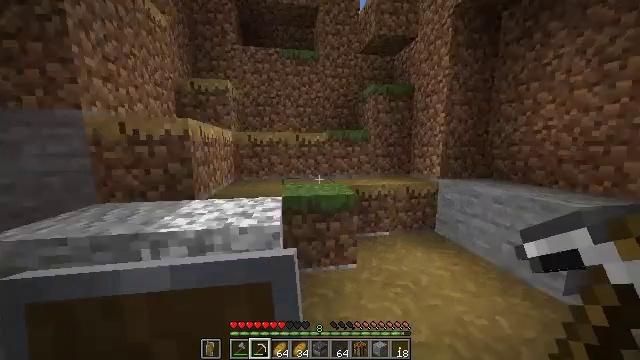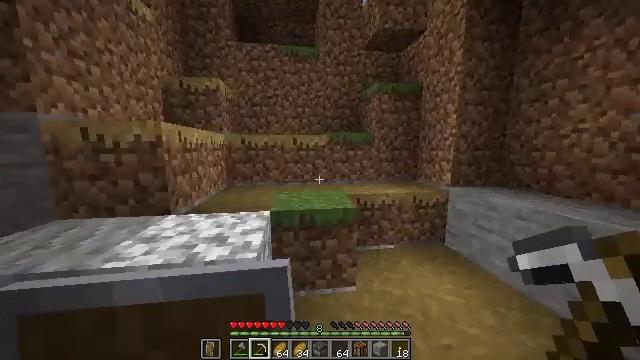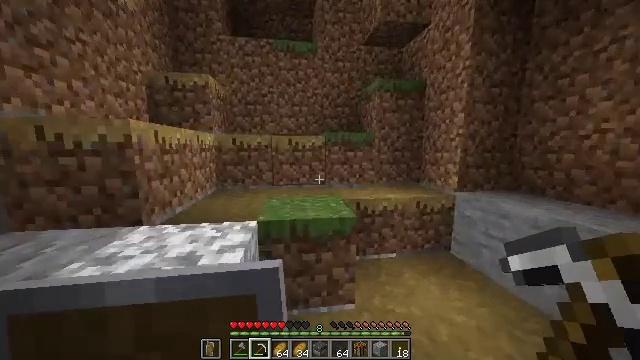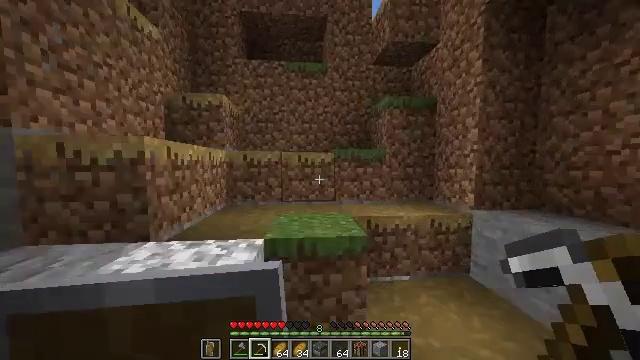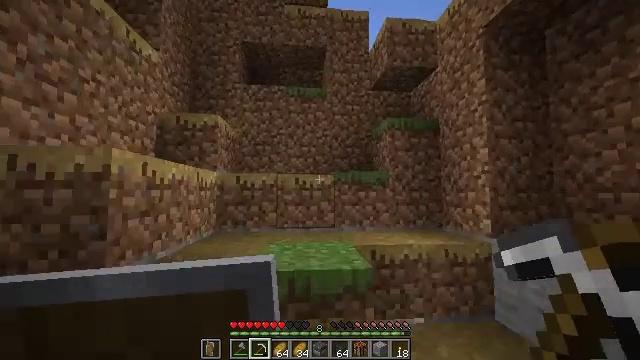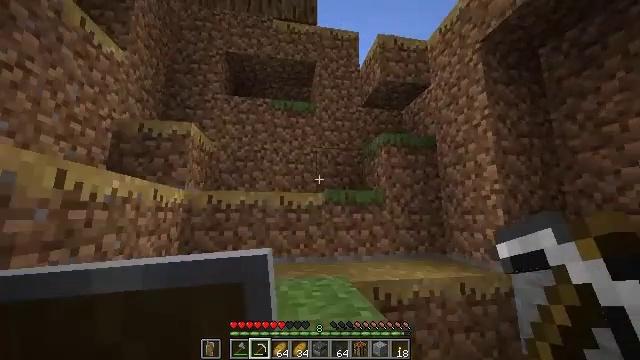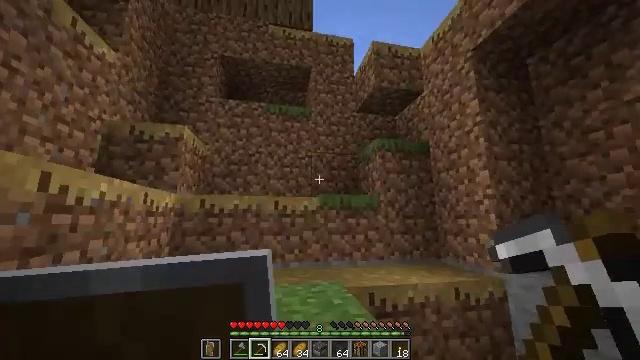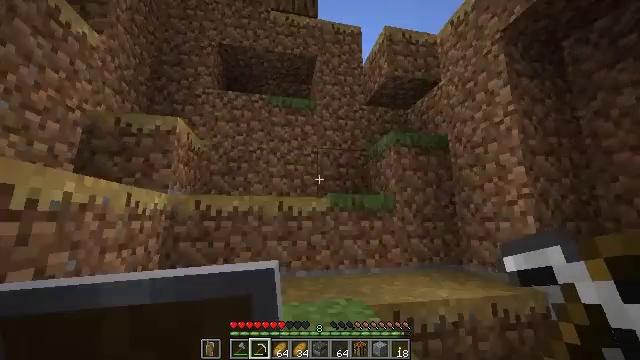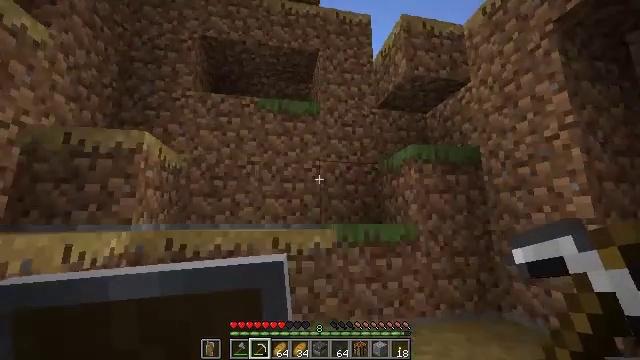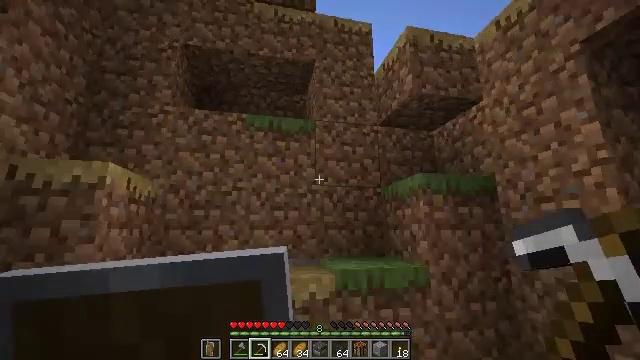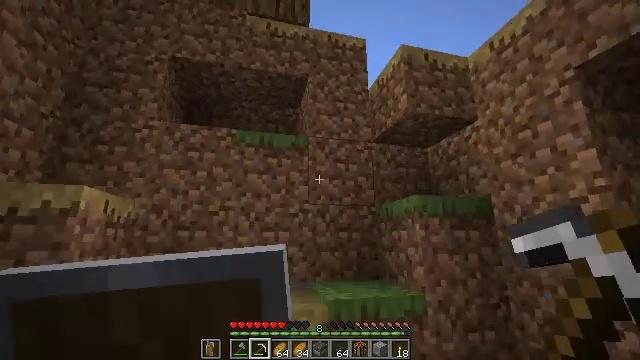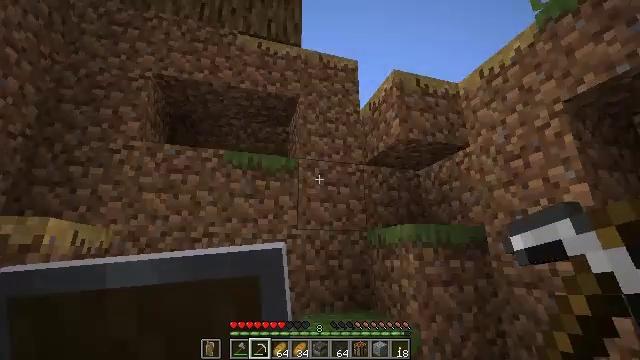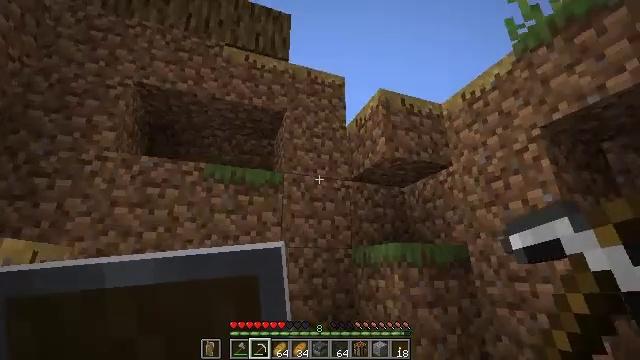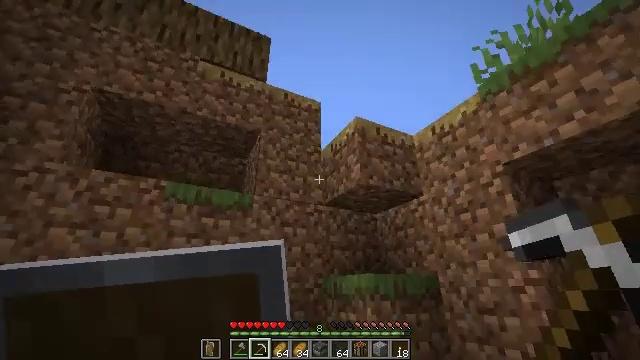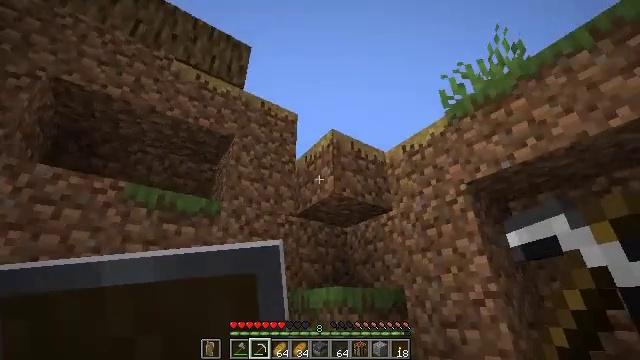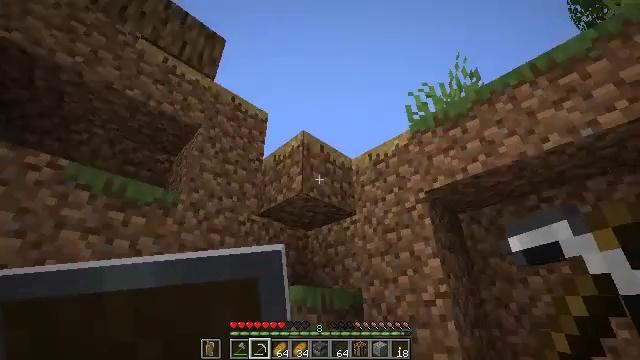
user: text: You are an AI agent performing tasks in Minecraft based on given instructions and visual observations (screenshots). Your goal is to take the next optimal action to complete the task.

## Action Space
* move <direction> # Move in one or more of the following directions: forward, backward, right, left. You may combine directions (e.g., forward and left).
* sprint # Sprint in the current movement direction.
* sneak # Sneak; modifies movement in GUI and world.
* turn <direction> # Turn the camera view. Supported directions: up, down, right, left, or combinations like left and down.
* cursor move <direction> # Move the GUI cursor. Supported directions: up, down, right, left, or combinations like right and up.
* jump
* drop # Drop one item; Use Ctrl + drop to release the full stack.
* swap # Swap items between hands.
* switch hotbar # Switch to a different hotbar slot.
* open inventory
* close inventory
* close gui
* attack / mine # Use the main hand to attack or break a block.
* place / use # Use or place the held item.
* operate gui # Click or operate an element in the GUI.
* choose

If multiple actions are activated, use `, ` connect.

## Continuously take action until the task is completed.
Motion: motion action
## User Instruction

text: Reclaim the grass path segment.
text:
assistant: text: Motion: move forward, turn left
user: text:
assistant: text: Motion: move forward
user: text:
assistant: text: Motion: move forward, turn left and up
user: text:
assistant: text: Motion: move forward, turn up
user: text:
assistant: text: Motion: move forward and move left, turn right and up
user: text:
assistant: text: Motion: move forward and move left, turn right and up
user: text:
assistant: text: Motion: move forward
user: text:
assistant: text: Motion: move forward, jump
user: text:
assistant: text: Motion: move forward, turn right and up, jump
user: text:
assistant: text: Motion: move forward and move left, turn right and up, jump
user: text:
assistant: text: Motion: move forward and move left, turn right and up, jump
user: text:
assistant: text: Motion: move forward and move left, turn right and up, jump
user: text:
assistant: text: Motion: move forward and move left, turn right and up, jump
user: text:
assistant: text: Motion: move forward and move left, turn right and up
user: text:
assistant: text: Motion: move forward and move left, turn right and up
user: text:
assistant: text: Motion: move forward and move left, turn right, attack / mine
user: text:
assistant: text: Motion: move forward and move left, turn right, attack / mine
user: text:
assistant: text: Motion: turn right and up, attack / mine
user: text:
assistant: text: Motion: attack / mine
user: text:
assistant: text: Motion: attack / mine
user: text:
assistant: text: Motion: attack / mine
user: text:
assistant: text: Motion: turn left, attack / mine
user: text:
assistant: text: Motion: turn left, attack / mine
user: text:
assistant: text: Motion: turn left, attack / mine
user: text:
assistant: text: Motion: attack / mine
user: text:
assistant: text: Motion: attack / mine
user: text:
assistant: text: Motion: attack / mine
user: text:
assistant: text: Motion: attack / mine
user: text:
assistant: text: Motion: attack / mine
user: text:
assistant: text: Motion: attack / mine